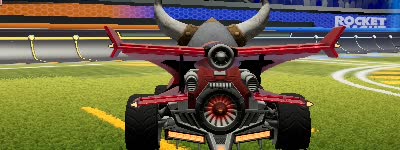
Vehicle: aftershock